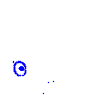
Particle: electron